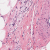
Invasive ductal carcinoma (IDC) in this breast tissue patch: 0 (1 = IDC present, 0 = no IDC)